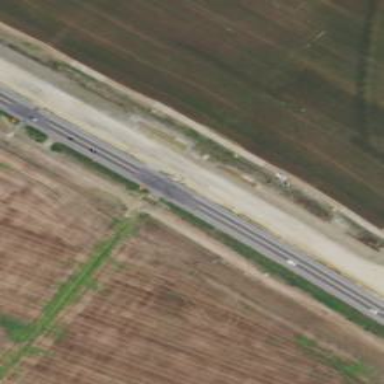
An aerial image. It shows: Trunk link highway.